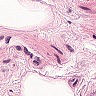
Metastatic tissue present: no